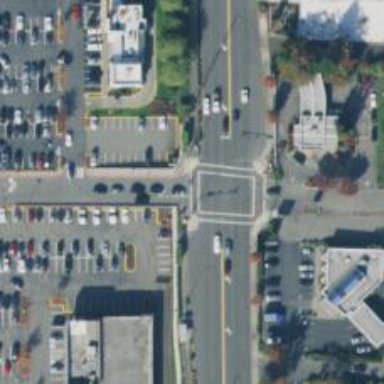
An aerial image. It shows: Footway with asphalt surface and crossing.